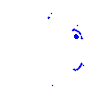
Particle: pion